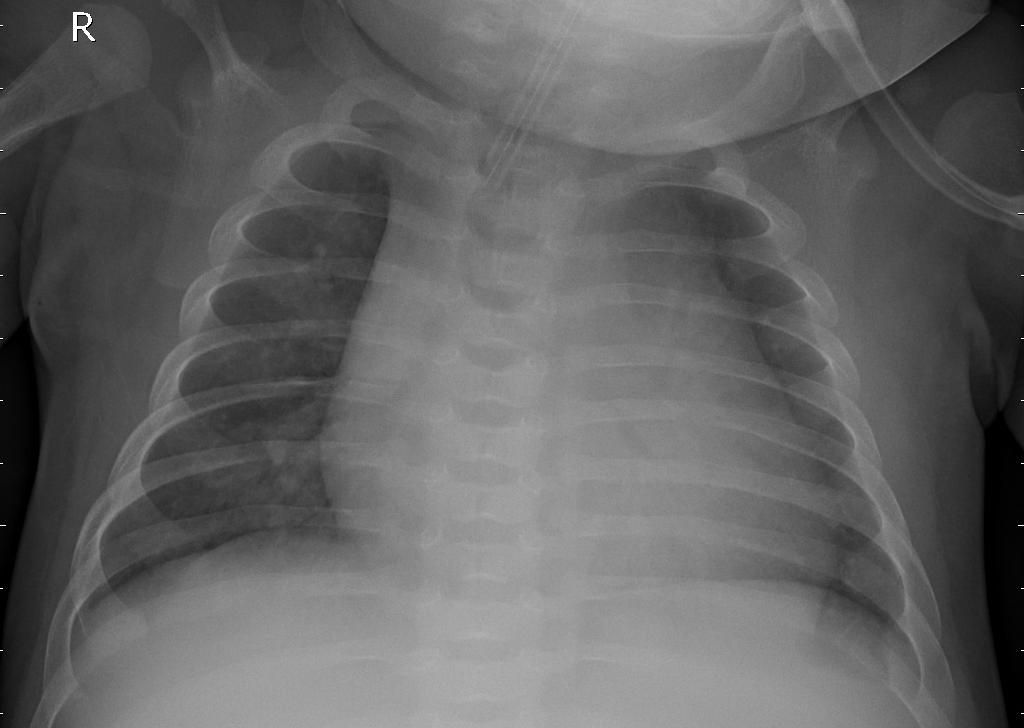
Diagnosis: PNEUMONIA